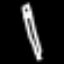
Label: pencil